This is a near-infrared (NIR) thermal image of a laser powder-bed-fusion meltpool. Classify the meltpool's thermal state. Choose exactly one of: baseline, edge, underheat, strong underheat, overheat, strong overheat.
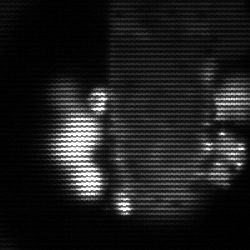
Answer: strong underheat